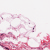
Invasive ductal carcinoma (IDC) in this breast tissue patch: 0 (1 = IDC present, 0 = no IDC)